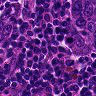
Metastatic tissue present: no